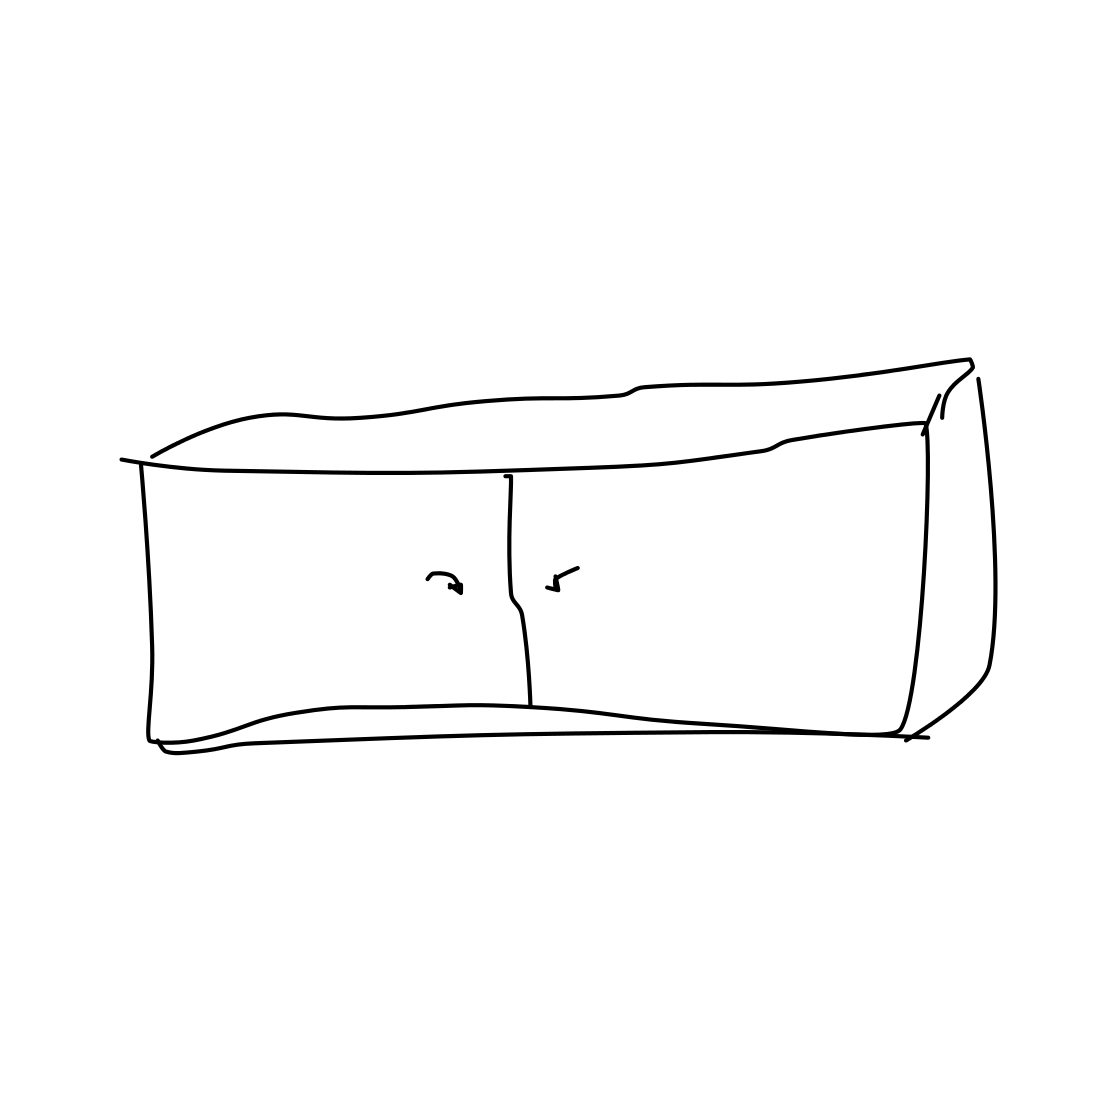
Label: cabinet